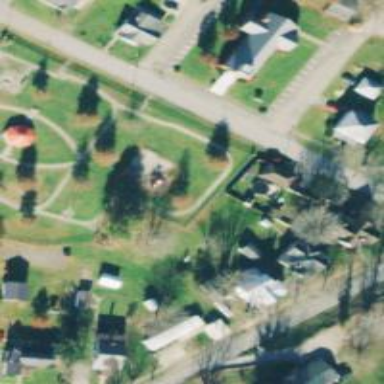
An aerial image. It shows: Playground featuring roundabout.